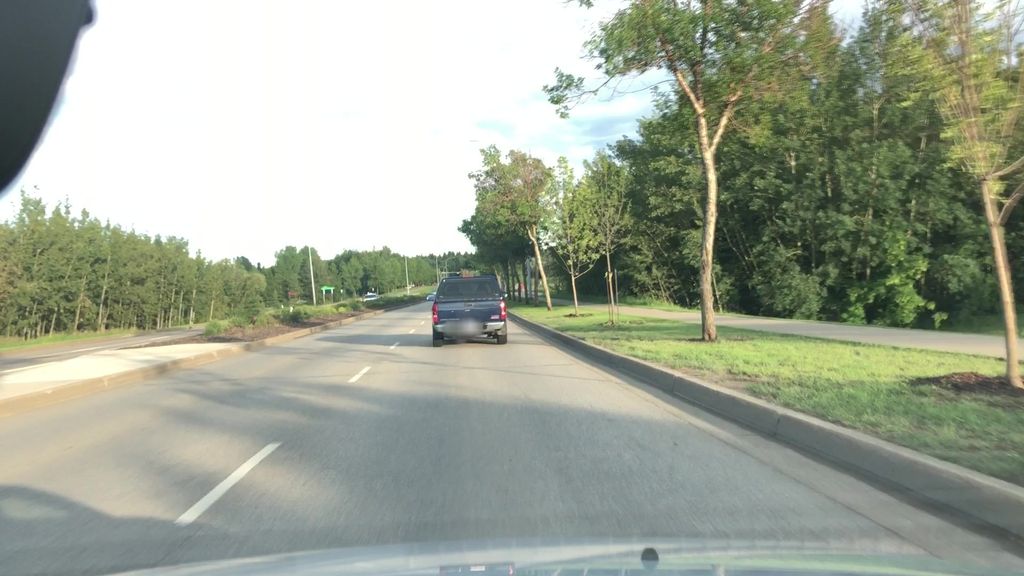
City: edmonton